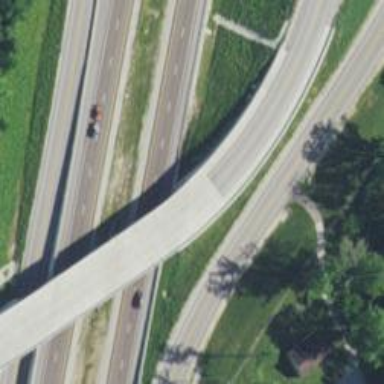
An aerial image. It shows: Tertiary road with bridge.